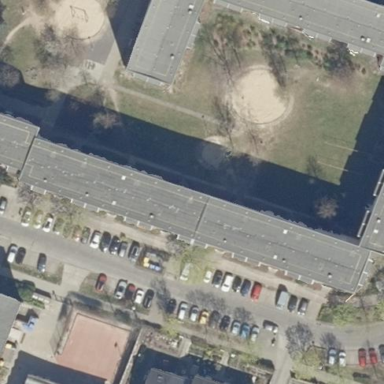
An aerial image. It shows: Building with apartments and flat roof.